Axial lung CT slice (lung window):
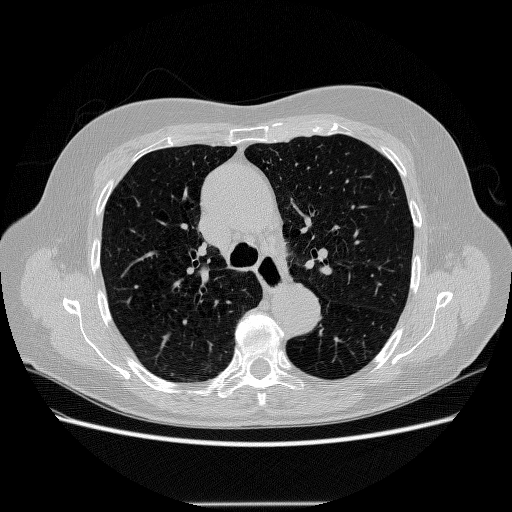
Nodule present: no